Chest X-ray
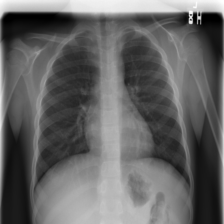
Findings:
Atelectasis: negative
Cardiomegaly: negative
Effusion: negative
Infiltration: negative
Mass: negative
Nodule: negative
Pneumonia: negative
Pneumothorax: negative
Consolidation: negative
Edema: negative
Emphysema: negative
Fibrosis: negative
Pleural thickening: negative
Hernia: negative